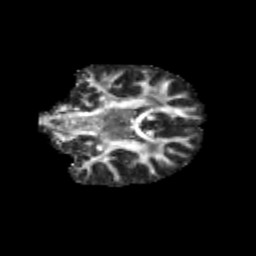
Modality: FA
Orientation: coronal
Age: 13
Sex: male
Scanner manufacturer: siemens
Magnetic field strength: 3 T
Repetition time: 3.8 s
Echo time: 0.07 s